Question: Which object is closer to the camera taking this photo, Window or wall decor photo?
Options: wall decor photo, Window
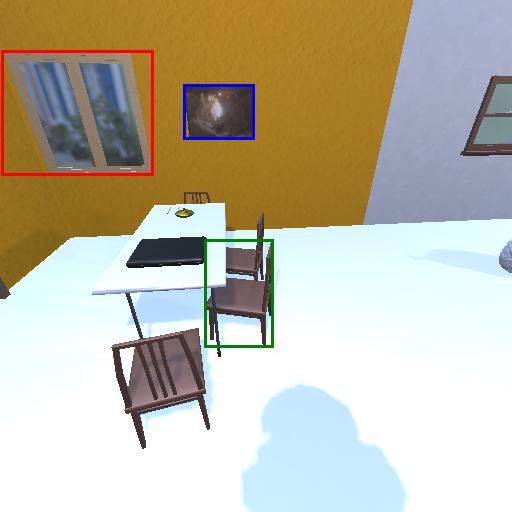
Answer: wall decor photo